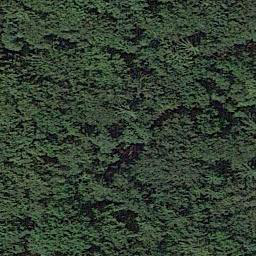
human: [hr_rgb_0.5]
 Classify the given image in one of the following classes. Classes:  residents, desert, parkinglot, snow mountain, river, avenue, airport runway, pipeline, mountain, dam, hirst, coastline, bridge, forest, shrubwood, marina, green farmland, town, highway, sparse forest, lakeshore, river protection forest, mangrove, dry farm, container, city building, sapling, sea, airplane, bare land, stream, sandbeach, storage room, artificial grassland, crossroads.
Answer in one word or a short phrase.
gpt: forest